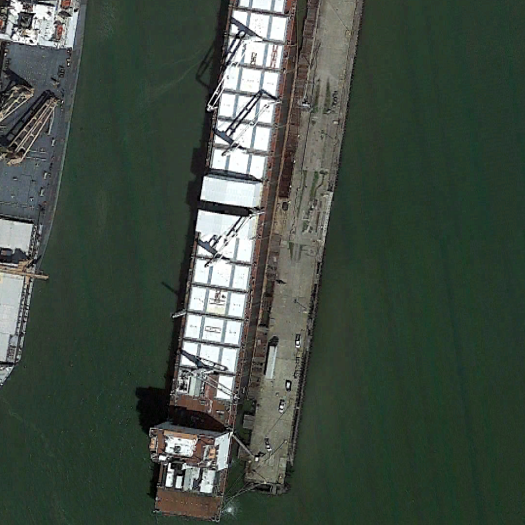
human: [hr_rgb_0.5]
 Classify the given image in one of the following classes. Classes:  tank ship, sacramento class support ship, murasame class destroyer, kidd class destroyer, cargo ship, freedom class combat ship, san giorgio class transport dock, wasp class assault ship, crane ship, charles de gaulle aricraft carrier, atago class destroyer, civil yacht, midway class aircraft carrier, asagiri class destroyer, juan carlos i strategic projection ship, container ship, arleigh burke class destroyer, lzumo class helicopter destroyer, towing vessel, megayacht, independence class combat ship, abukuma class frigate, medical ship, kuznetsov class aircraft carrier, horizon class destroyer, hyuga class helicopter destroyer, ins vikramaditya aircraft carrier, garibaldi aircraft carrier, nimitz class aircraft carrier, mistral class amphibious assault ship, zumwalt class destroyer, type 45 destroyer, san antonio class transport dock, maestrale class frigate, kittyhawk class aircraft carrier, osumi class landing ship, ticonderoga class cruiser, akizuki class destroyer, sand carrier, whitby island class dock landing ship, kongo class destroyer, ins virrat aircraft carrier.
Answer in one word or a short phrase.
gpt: Cargo ship